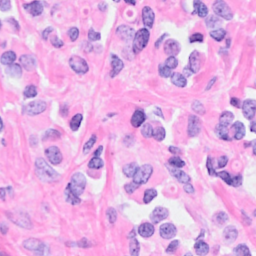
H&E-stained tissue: Breast